Question: What is the bank application?
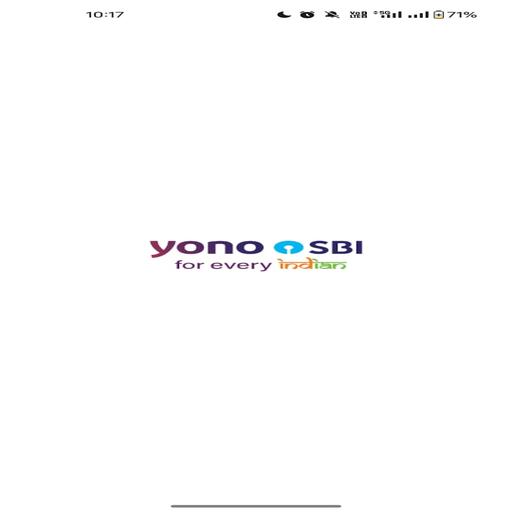
Answer: Yono SBI